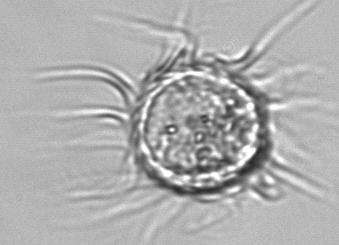
Label: Leegaardiella_ovalis